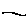
Label: line